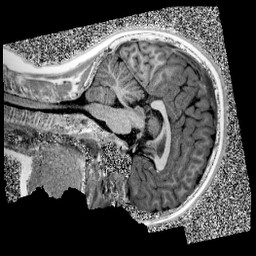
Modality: UNIT1
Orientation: sagittal
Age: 13
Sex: male
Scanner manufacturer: siemens
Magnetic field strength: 3 T
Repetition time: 4 s
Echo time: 0.00299 s